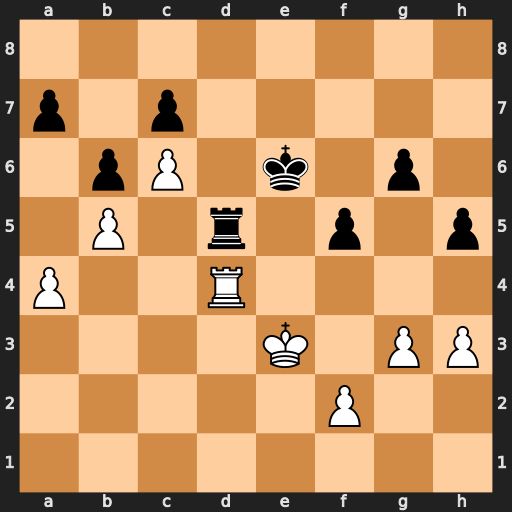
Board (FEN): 8/p1p5/1pP1k1p1/1P1r1p1p/P2R4/4K1PP/5P2/8
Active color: w
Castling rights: -
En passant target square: -
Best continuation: Rxd5 Kxd5 Kf4